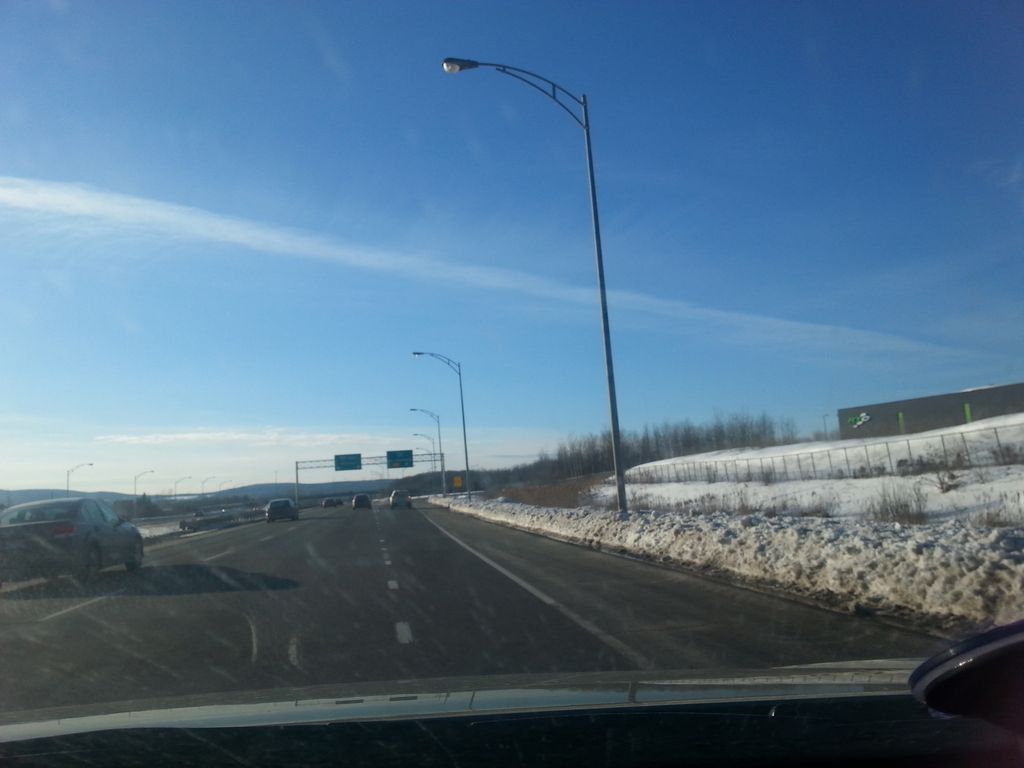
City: quebec_city